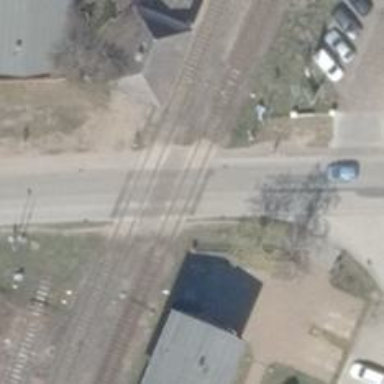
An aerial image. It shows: Railway level crossing.